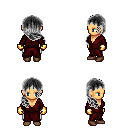
a pixel art fantasy rpg character, female body template, human, tanned skin, red robe, white pants, gray right-swept hairstyle, gold gloves, brown shoes, four views (front, back, left, right), 2x2 character sprite sheet, small pixel art, hard edges, no anti-aliasing